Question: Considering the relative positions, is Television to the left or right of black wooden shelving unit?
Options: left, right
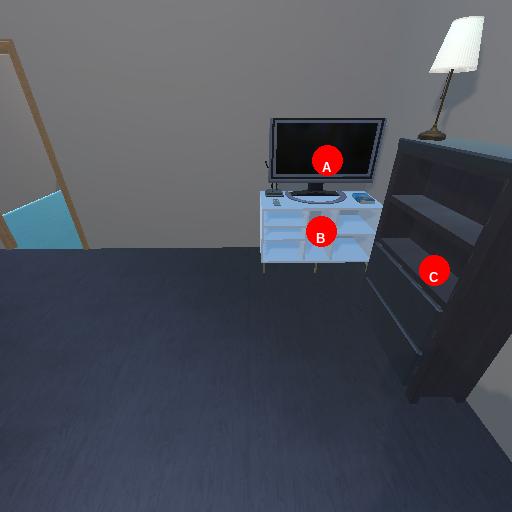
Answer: left